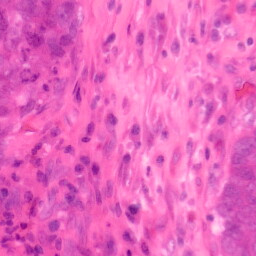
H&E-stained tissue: Colon